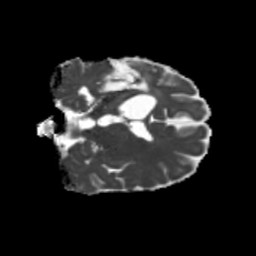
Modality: MD
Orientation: coronal
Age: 42
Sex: male
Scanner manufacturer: siemens
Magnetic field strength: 3 T
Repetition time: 5.25 s
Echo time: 0.08 s